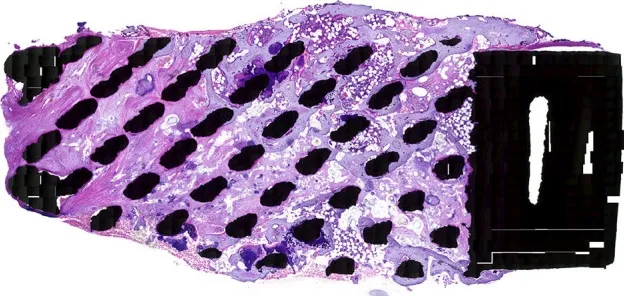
HE stained specimen, 20x magnification: This overview shows direct mature bone apposition onto the titanium struts (black spots), also present in the middle of the cage, indicating that the mechanical stimulation is transferred through the total cage.
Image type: pathology (h&e)